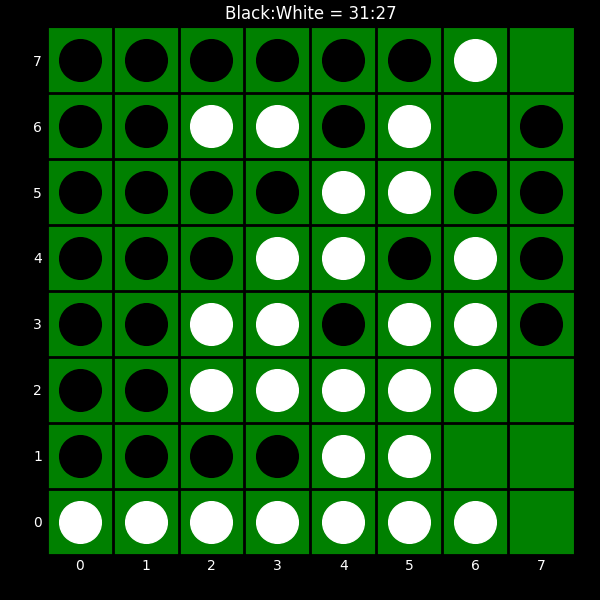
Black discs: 31
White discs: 27